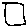
Label: square